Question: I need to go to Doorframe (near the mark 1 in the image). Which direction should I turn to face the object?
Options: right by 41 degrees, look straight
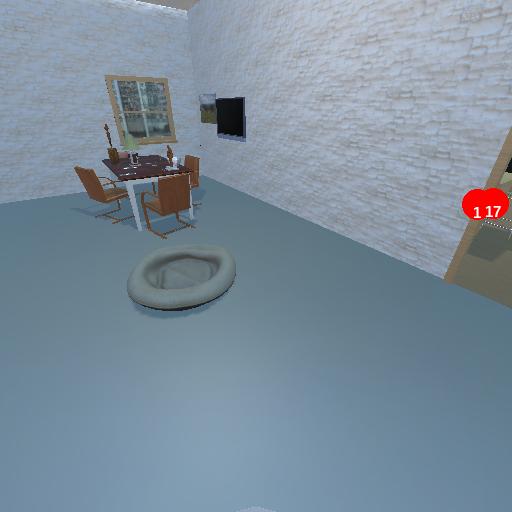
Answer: right by 41 degrees